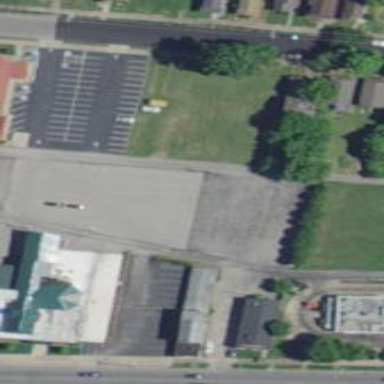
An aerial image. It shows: Parking area with surface.